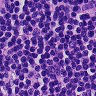
Metastatic tissue present: no